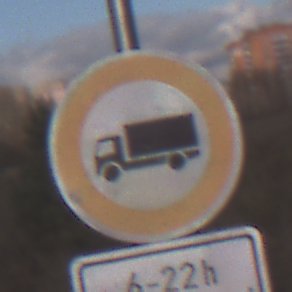
Verkehrszeichen: VerbotFuerKraftfahrzeugeUeberDreiKommaFuenfTonnen
Zusatzzeichen unten: ZeitangabenMitBeschraenkungAufWochentage4
Umgebung: Outdoor, Nature
Tageszeit: MorningAfternoon
Wetter: PartlyCloudy
Licht: Natural
Jahreszeit: NotSpecified
Kontrast: HighContrast